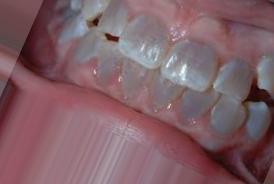
Condition: Tooth Discoloration